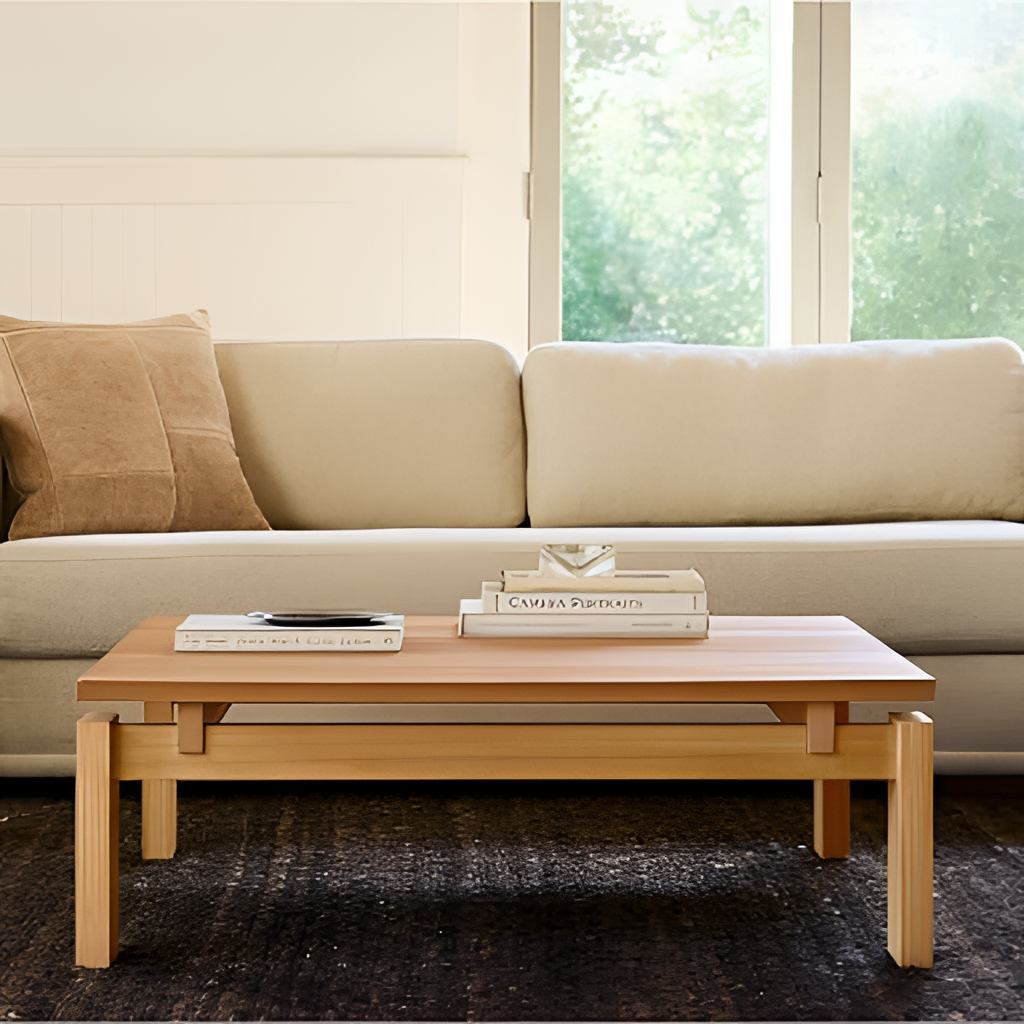
living room, beige fabric sofa, contemporary, wood flooring, with woven pattern, paint wallpaper, with solid pattern